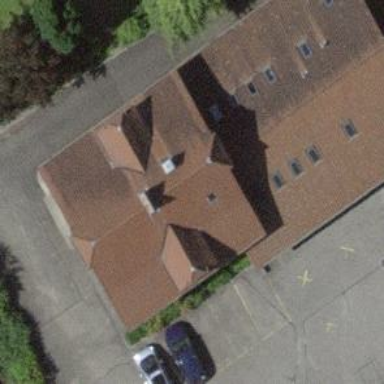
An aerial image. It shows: Town hall.